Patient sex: M
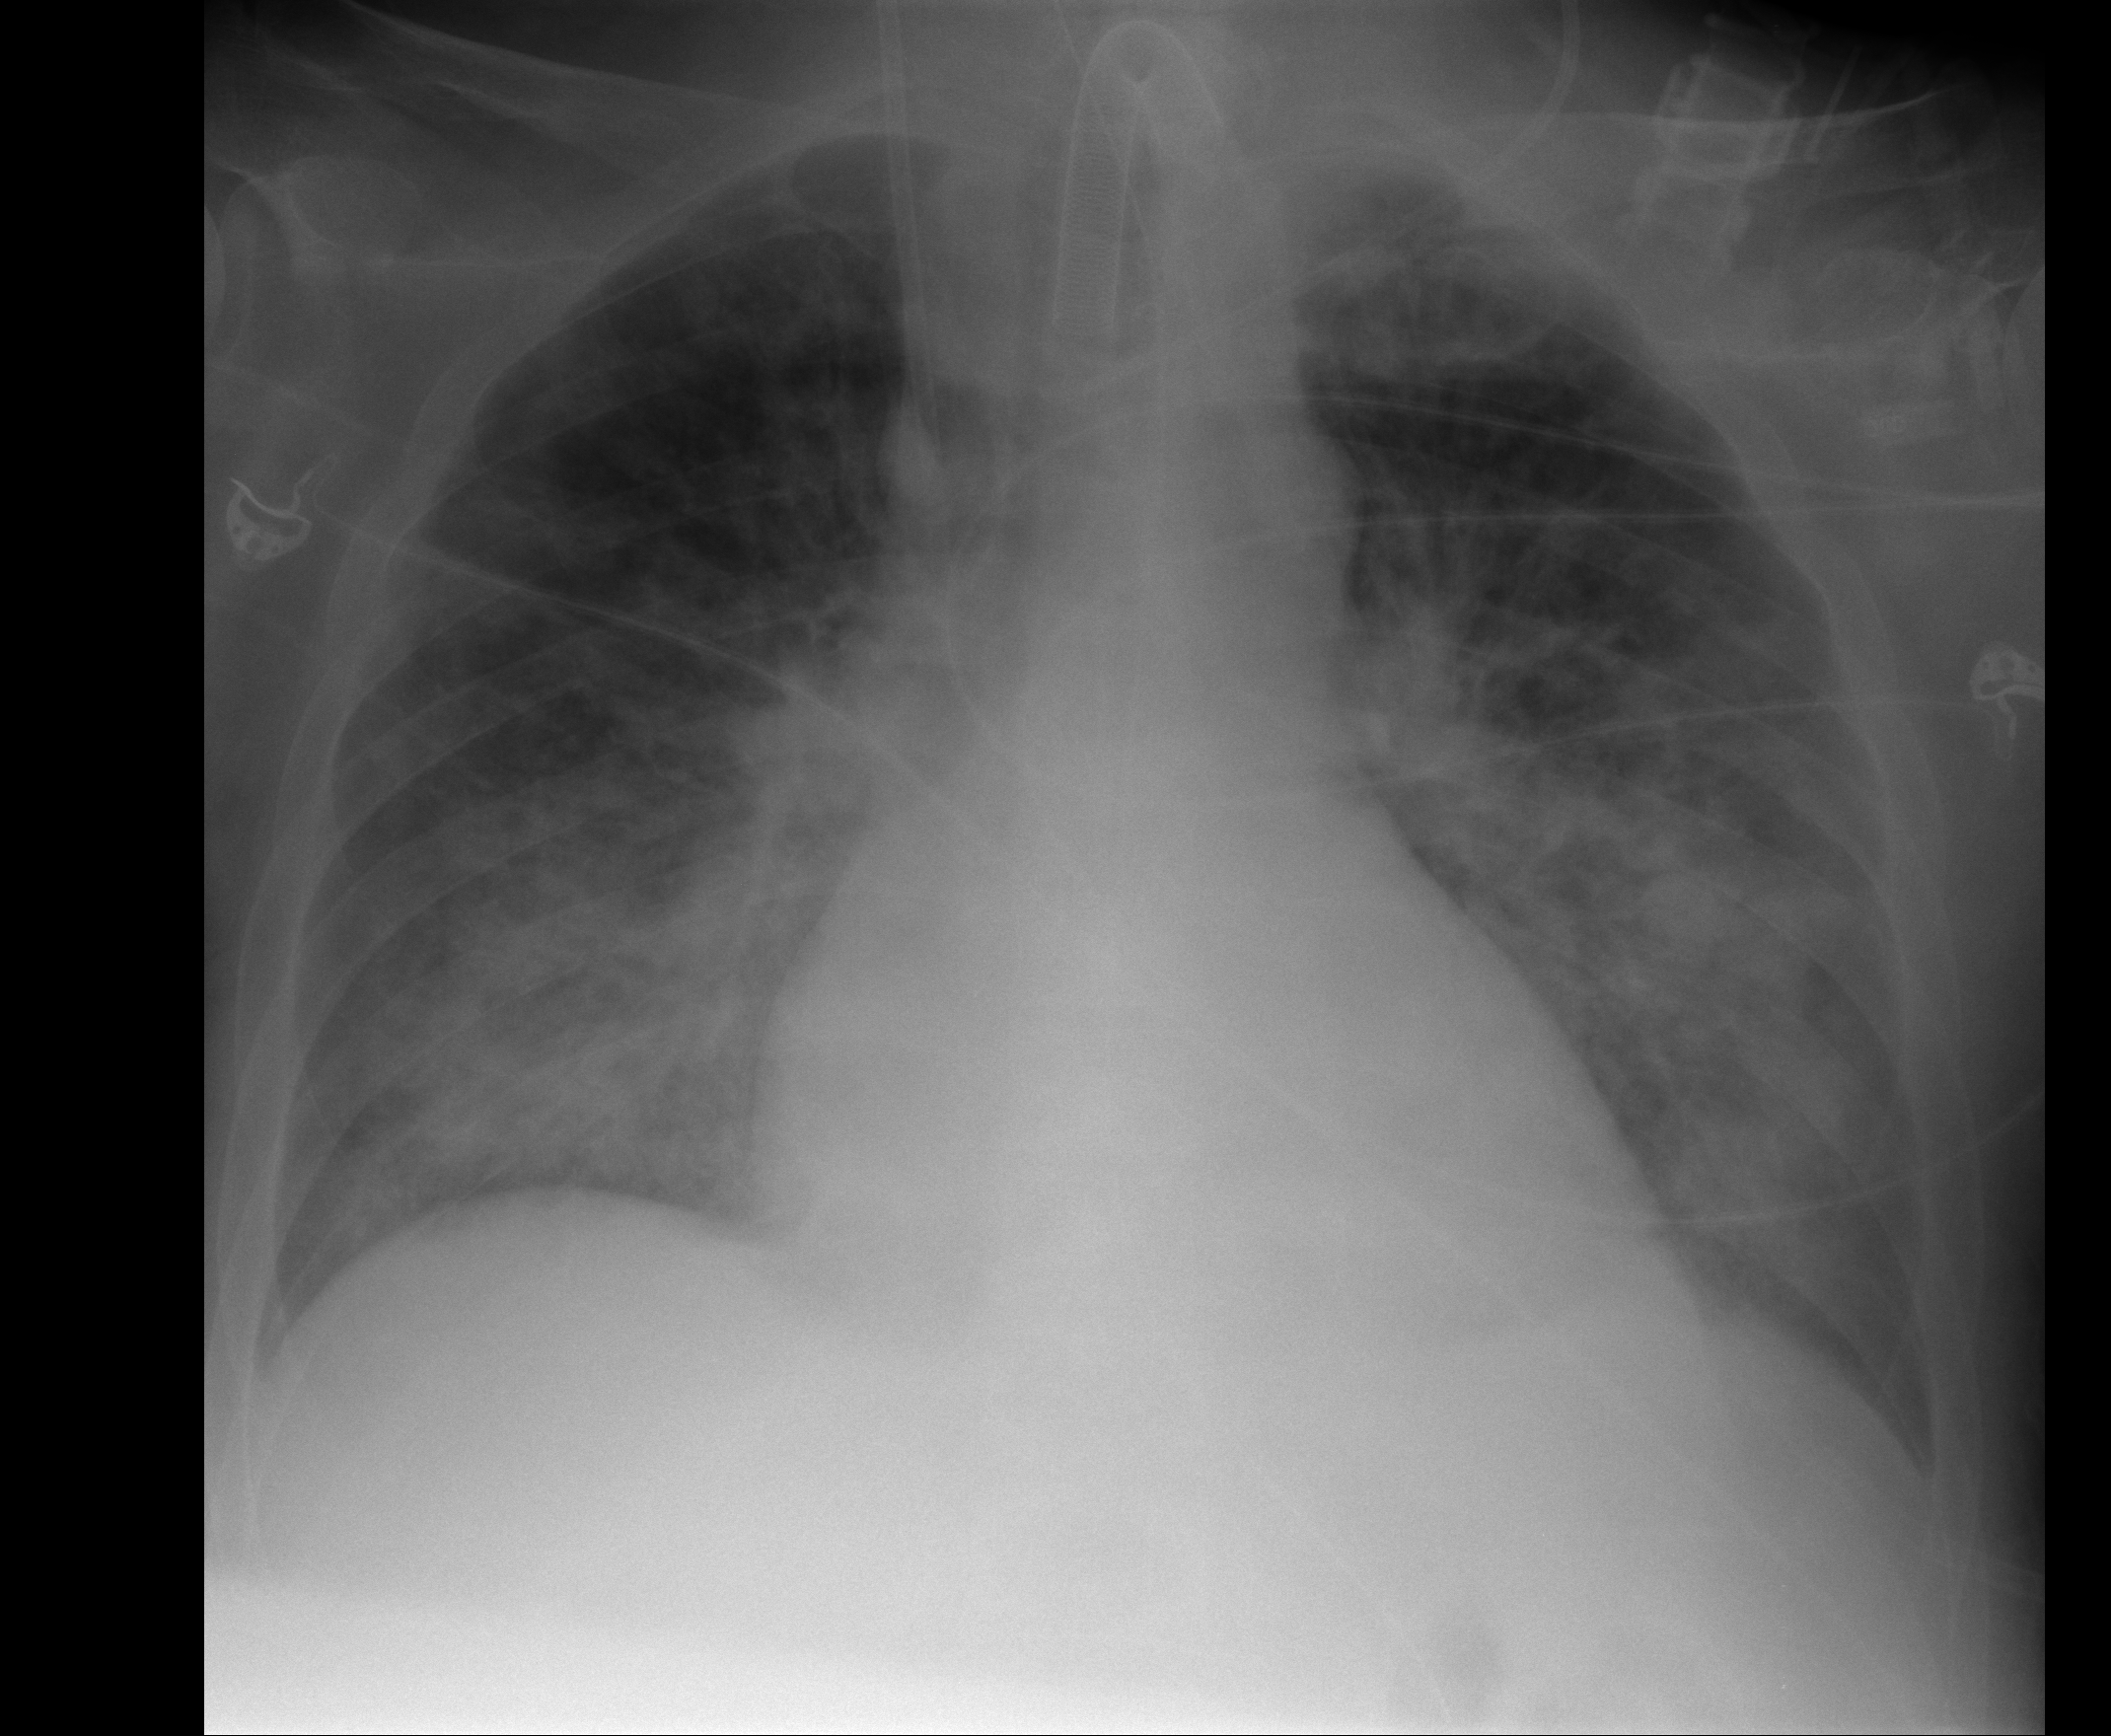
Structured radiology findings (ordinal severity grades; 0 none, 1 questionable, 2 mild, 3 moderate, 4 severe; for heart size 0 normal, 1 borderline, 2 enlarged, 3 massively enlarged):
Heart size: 0
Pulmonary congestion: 2
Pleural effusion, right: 0
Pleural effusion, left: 1
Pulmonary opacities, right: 3
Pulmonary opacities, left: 3
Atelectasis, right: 2
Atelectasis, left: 2